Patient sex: M
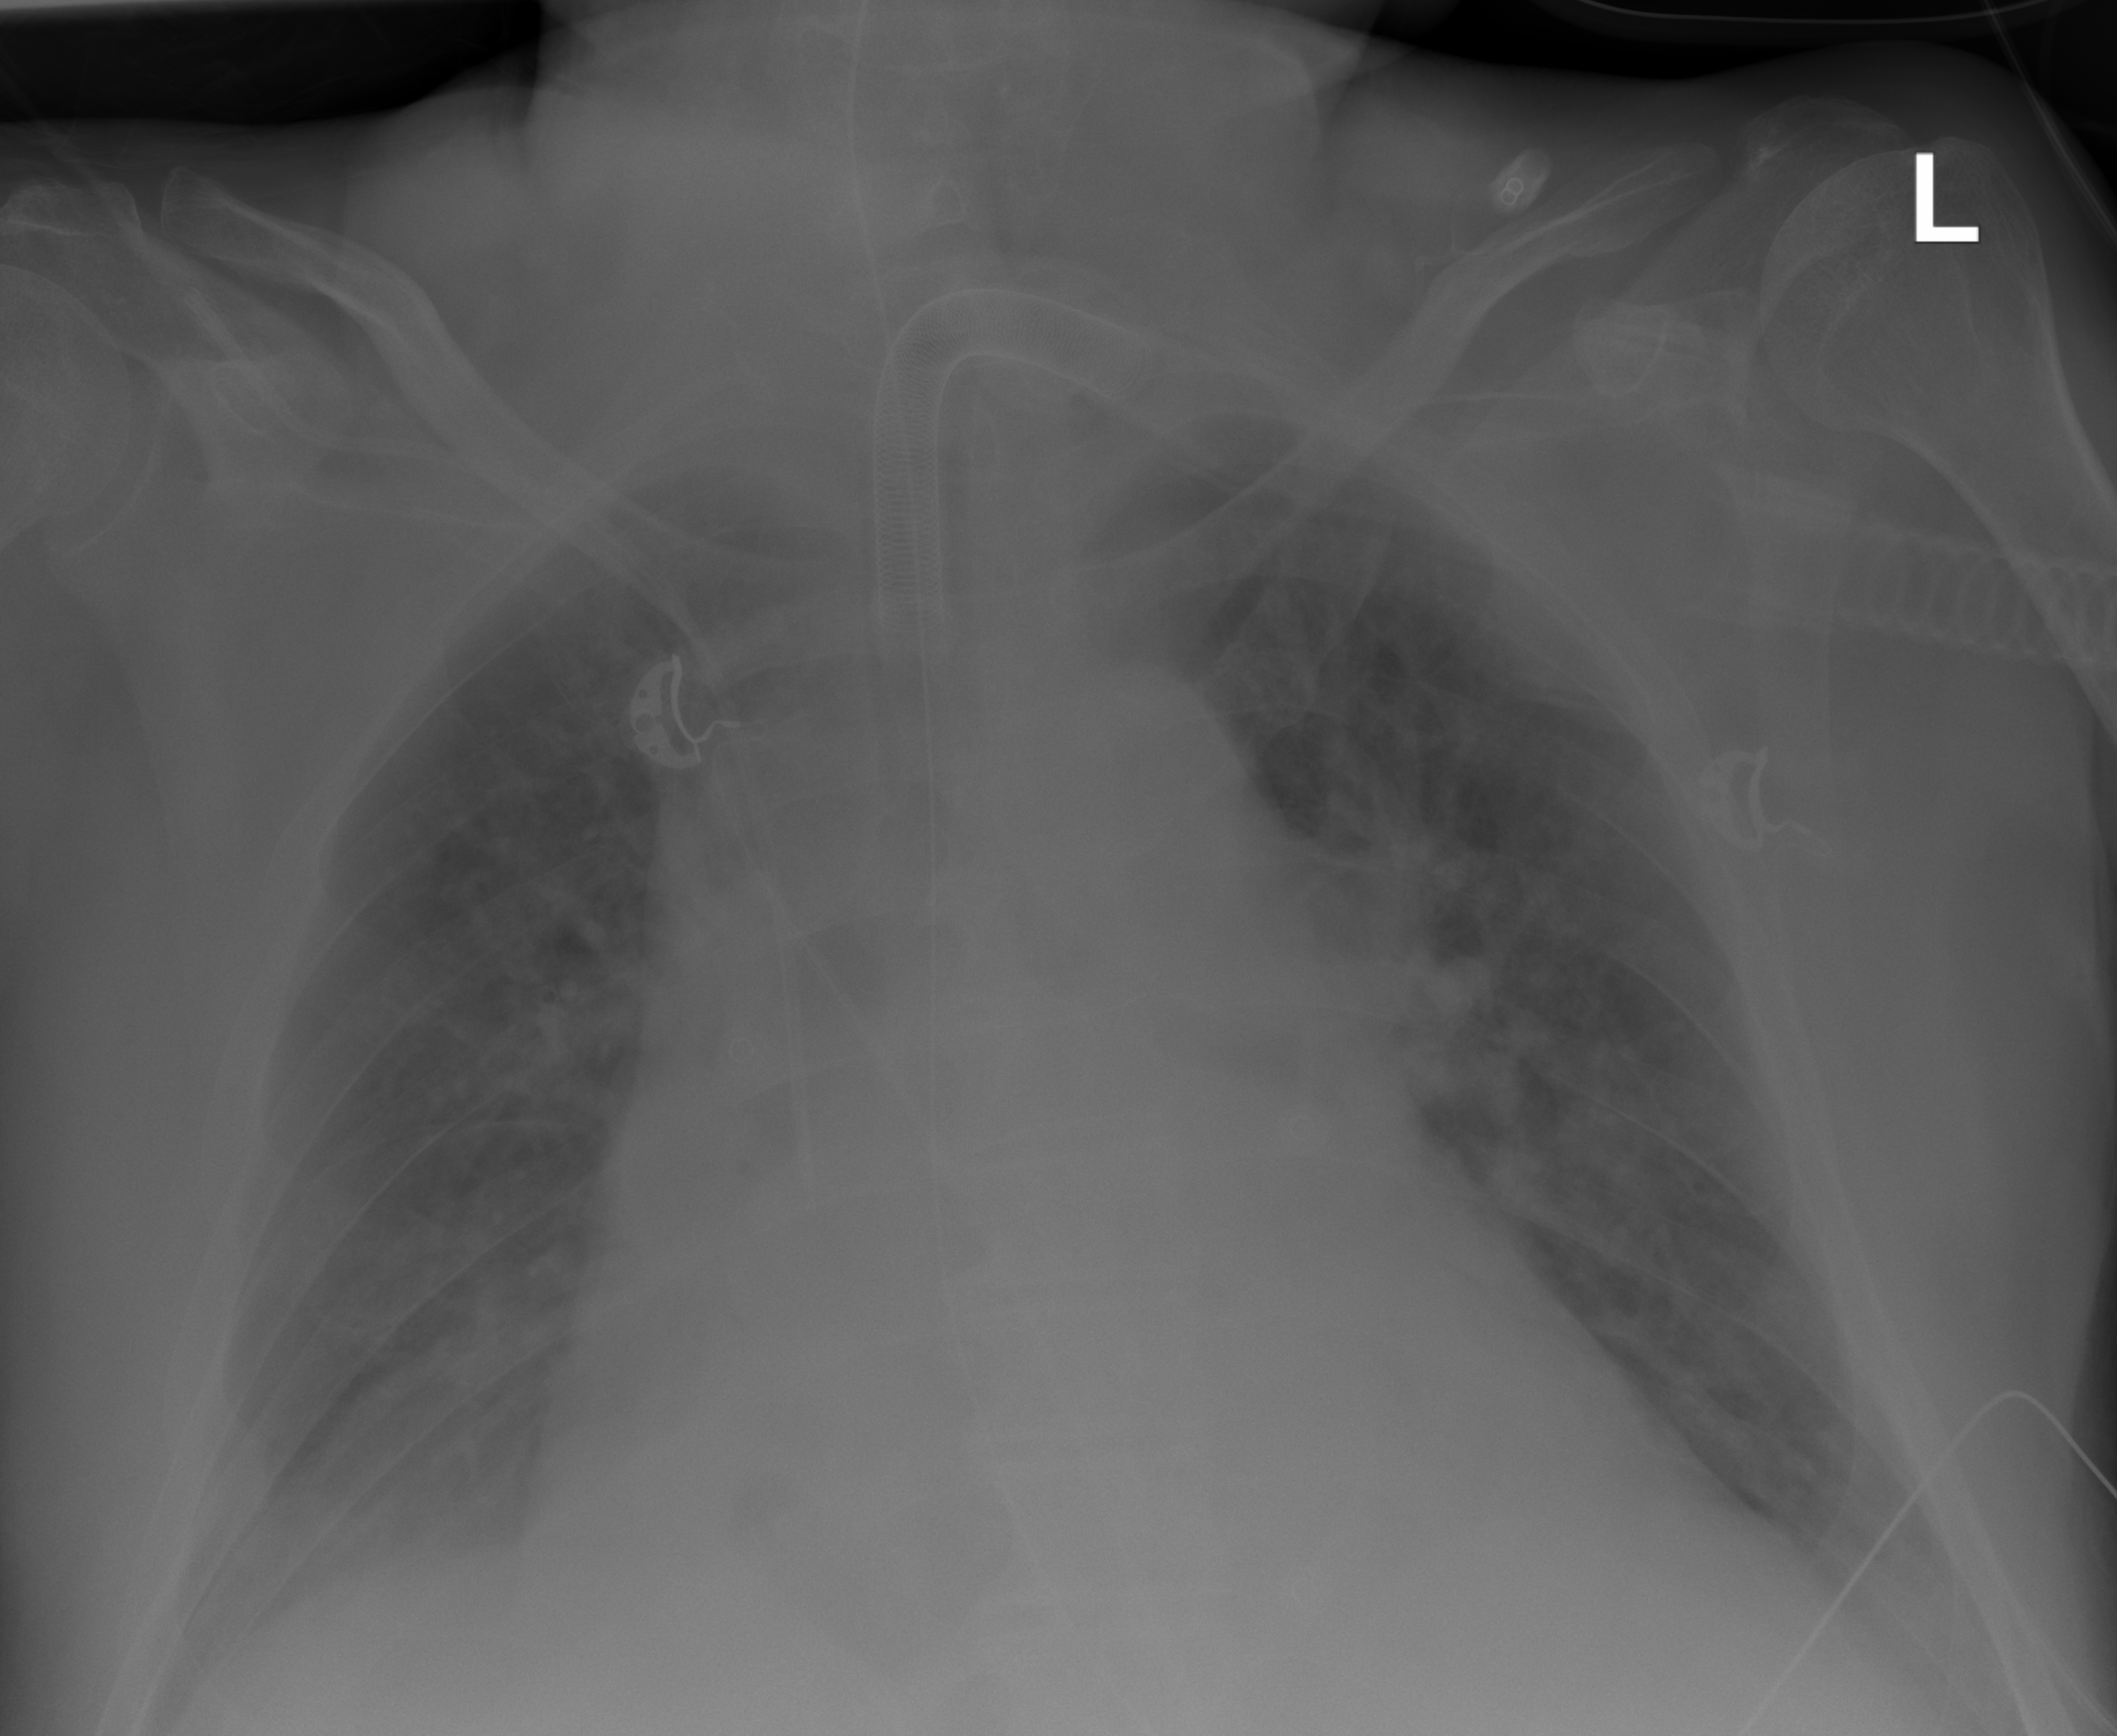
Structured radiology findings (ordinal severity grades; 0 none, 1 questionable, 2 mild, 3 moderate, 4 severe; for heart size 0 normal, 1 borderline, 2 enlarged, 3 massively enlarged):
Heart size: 2
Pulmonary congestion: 2
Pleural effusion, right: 2
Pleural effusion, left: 2
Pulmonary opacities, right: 0
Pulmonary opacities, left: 0
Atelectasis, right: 1
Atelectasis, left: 1